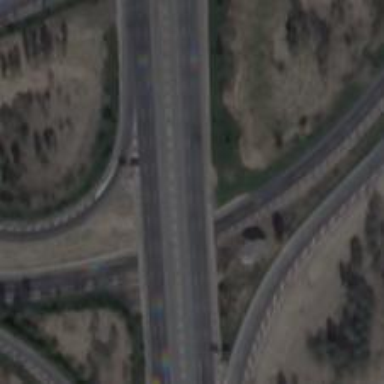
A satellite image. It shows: Trunk road bridge.